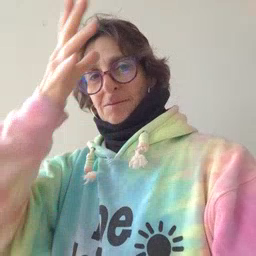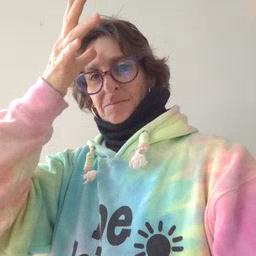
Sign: dad